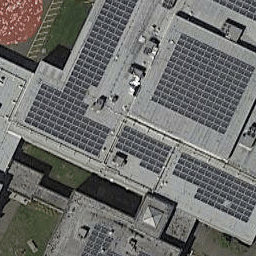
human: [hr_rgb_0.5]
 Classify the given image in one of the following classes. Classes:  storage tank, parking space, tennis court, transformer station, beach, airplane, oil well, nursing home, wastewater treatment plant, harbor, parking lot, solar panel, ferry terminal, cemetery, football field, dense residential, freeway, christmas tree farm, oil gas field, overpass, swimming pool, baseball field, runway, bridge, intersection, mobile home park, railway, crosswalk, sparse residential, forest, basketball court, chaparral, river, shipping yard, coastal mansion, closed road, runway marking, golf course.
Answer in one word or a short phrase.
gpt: solar panel